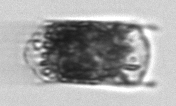
Label: Hemiaulus